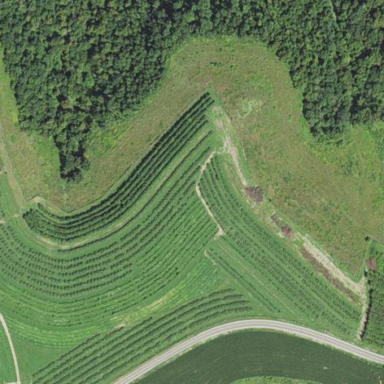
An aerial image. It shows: Orchard.